Question: I have a number of scattered data sets in Nx3 matrices, a simple example plotted with 'scatter3' is shown below (<URL>:

Each of my data sets have an arbitrary number of regions/blobs; the example above for instance has 4.
Does anyone know of a simple method to programmatically find the number of regions in this form of data?
My initial idea was to use a 'delaunayTriangulation', 'convexHull' approach, but without any data treatment this will still only find the outer volume of the entire plot rather than each region.
The next idea I have would involve grabbing nearest neighbour statistics of each point, asking if it's within a grid size distance of another point, then lumping those that are in to separate blobs/clusters.
Is there a higher level Matlab function I'm not aware of that could assist me here, or does anyone have a better suggestion of how to pull the region count out of data like this?
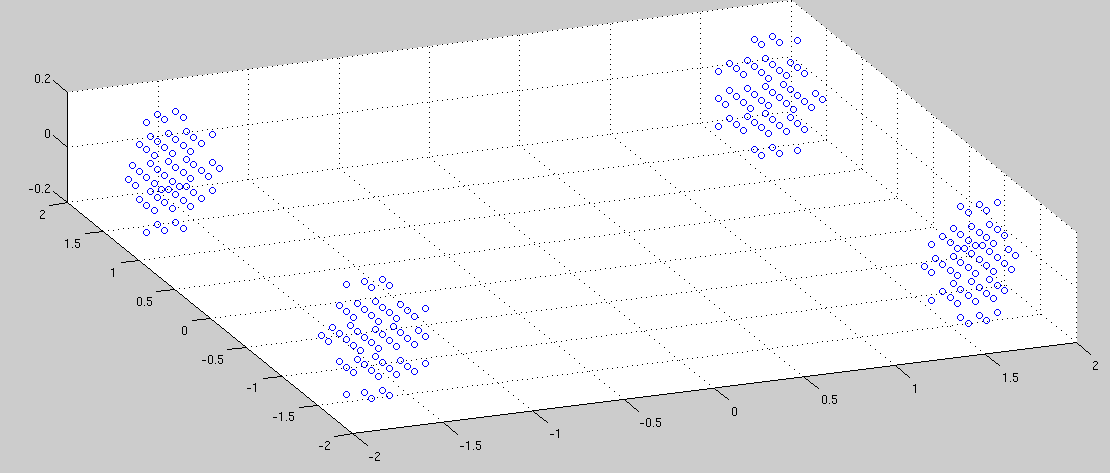
Answer: It sounds like you need a clustering algorithm. Fortunately for you, MATLAB provides a number of these out of the box. There are plenty of algorithms to choose from, and it sounds like you need something where the number of clusters is unknown beforehand, correct?
If this is the case, and your data is as "nice" as your example I would suggest <URL>.
There are other options of course, I recommend you learn more about the clustering options in MATLAB, here's a nice <URL> for more reading.